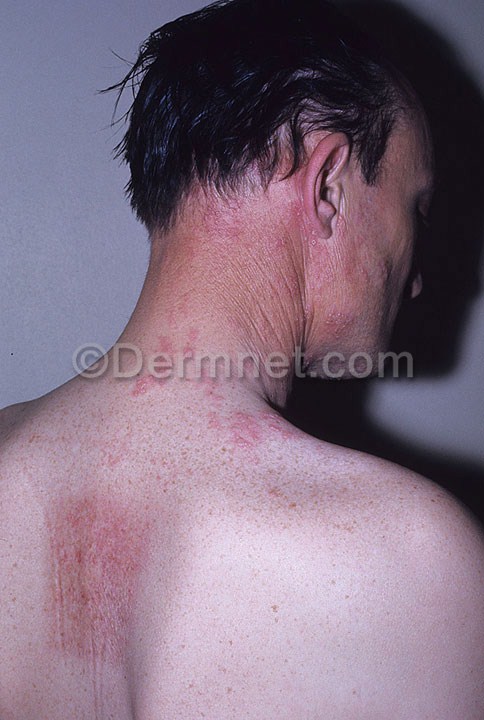
Disease: Warts Molluscum and other Viral Infections